Aerial crown-view tile of a tropical tree (Barro Colorado Island, Panama), acquired 20250715:
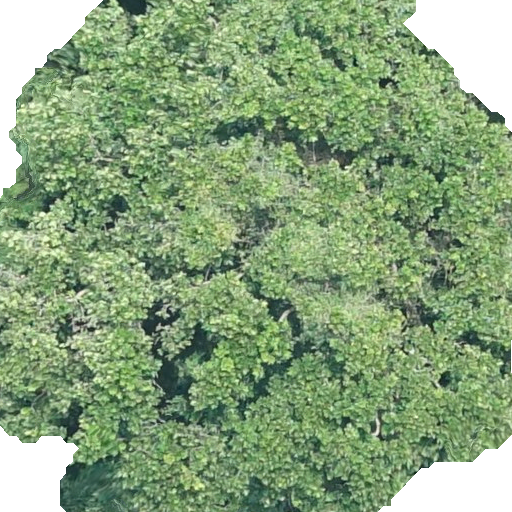
Species: Anacardium excelsum
GBIF accepted scientific name: Anacardium excelsum
Crown area: 395.906 m²